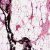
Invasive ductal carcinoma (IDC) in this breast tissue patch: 0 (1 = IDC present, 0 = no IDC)